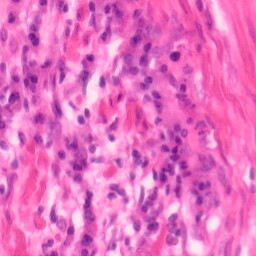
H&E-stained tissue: Colon